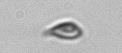
Label: Cryptophyta